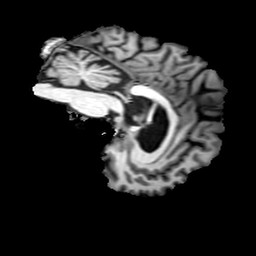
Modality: T1w
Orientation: sagittal
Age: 50
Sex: male
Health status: ill